Question: I am using a 2 web browsers to compare texts, and when the lines become to long it wraps my text, i would like to remove this or lower my font size to avoid this.
Can some one please advise me on how to remove the word warp or change font size on 'web Browsers'?

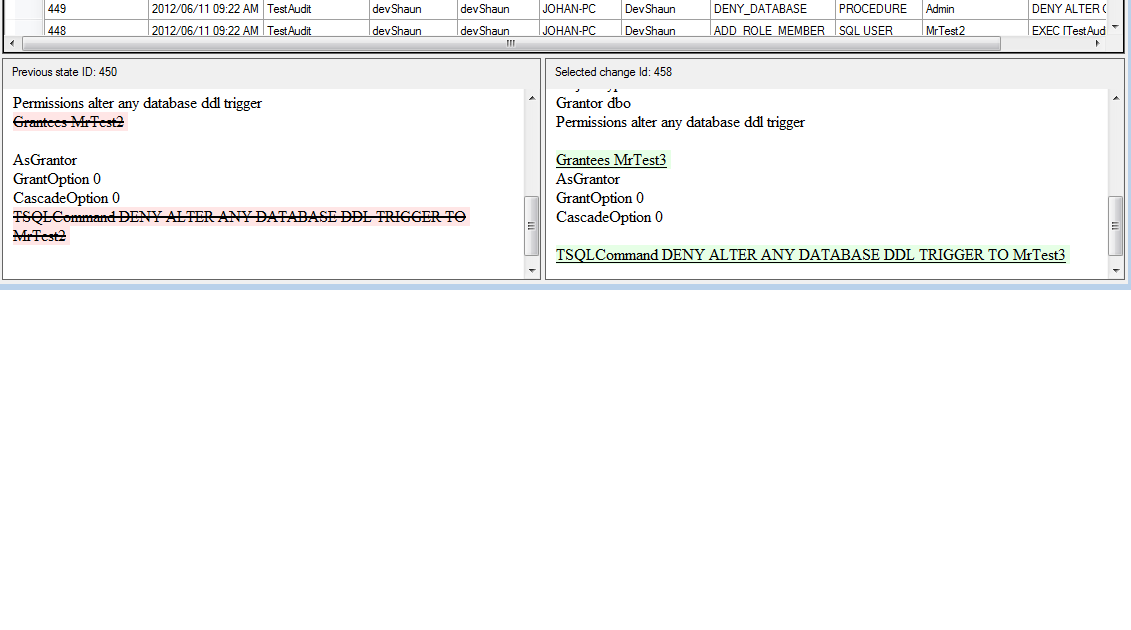
Answer: You can not adjust font size or wrapper text from the web control its self. So you should adjust the styling of the elements inside the web browser.
I adjusted the styling at the same place i styled the green and red highlighting.
'''
html.Append("<ins style="white-space:nowrap; display:inline; background:#e6ffe6;">")
.Append(text)
.Append("</ins>");
'''
> "white-space:nowrap; display:inline;
The above code is what i added to remove word wrapping.